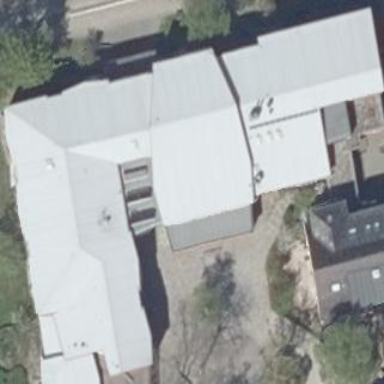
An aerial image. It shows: Part of building.